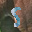
Label: 5